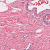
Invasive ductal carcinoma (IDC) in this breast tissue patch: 0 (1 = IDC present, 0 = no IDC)